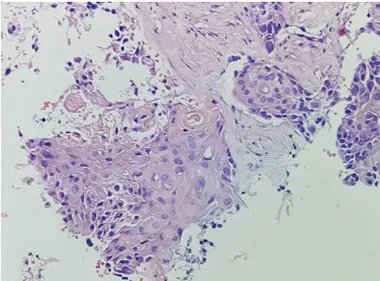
Histopathology of rectosigmoid-junction SCC cancer and immunohistochemistry. (A) H & E stain, original magnification x200.
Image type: pathology (h&e)